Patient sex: F
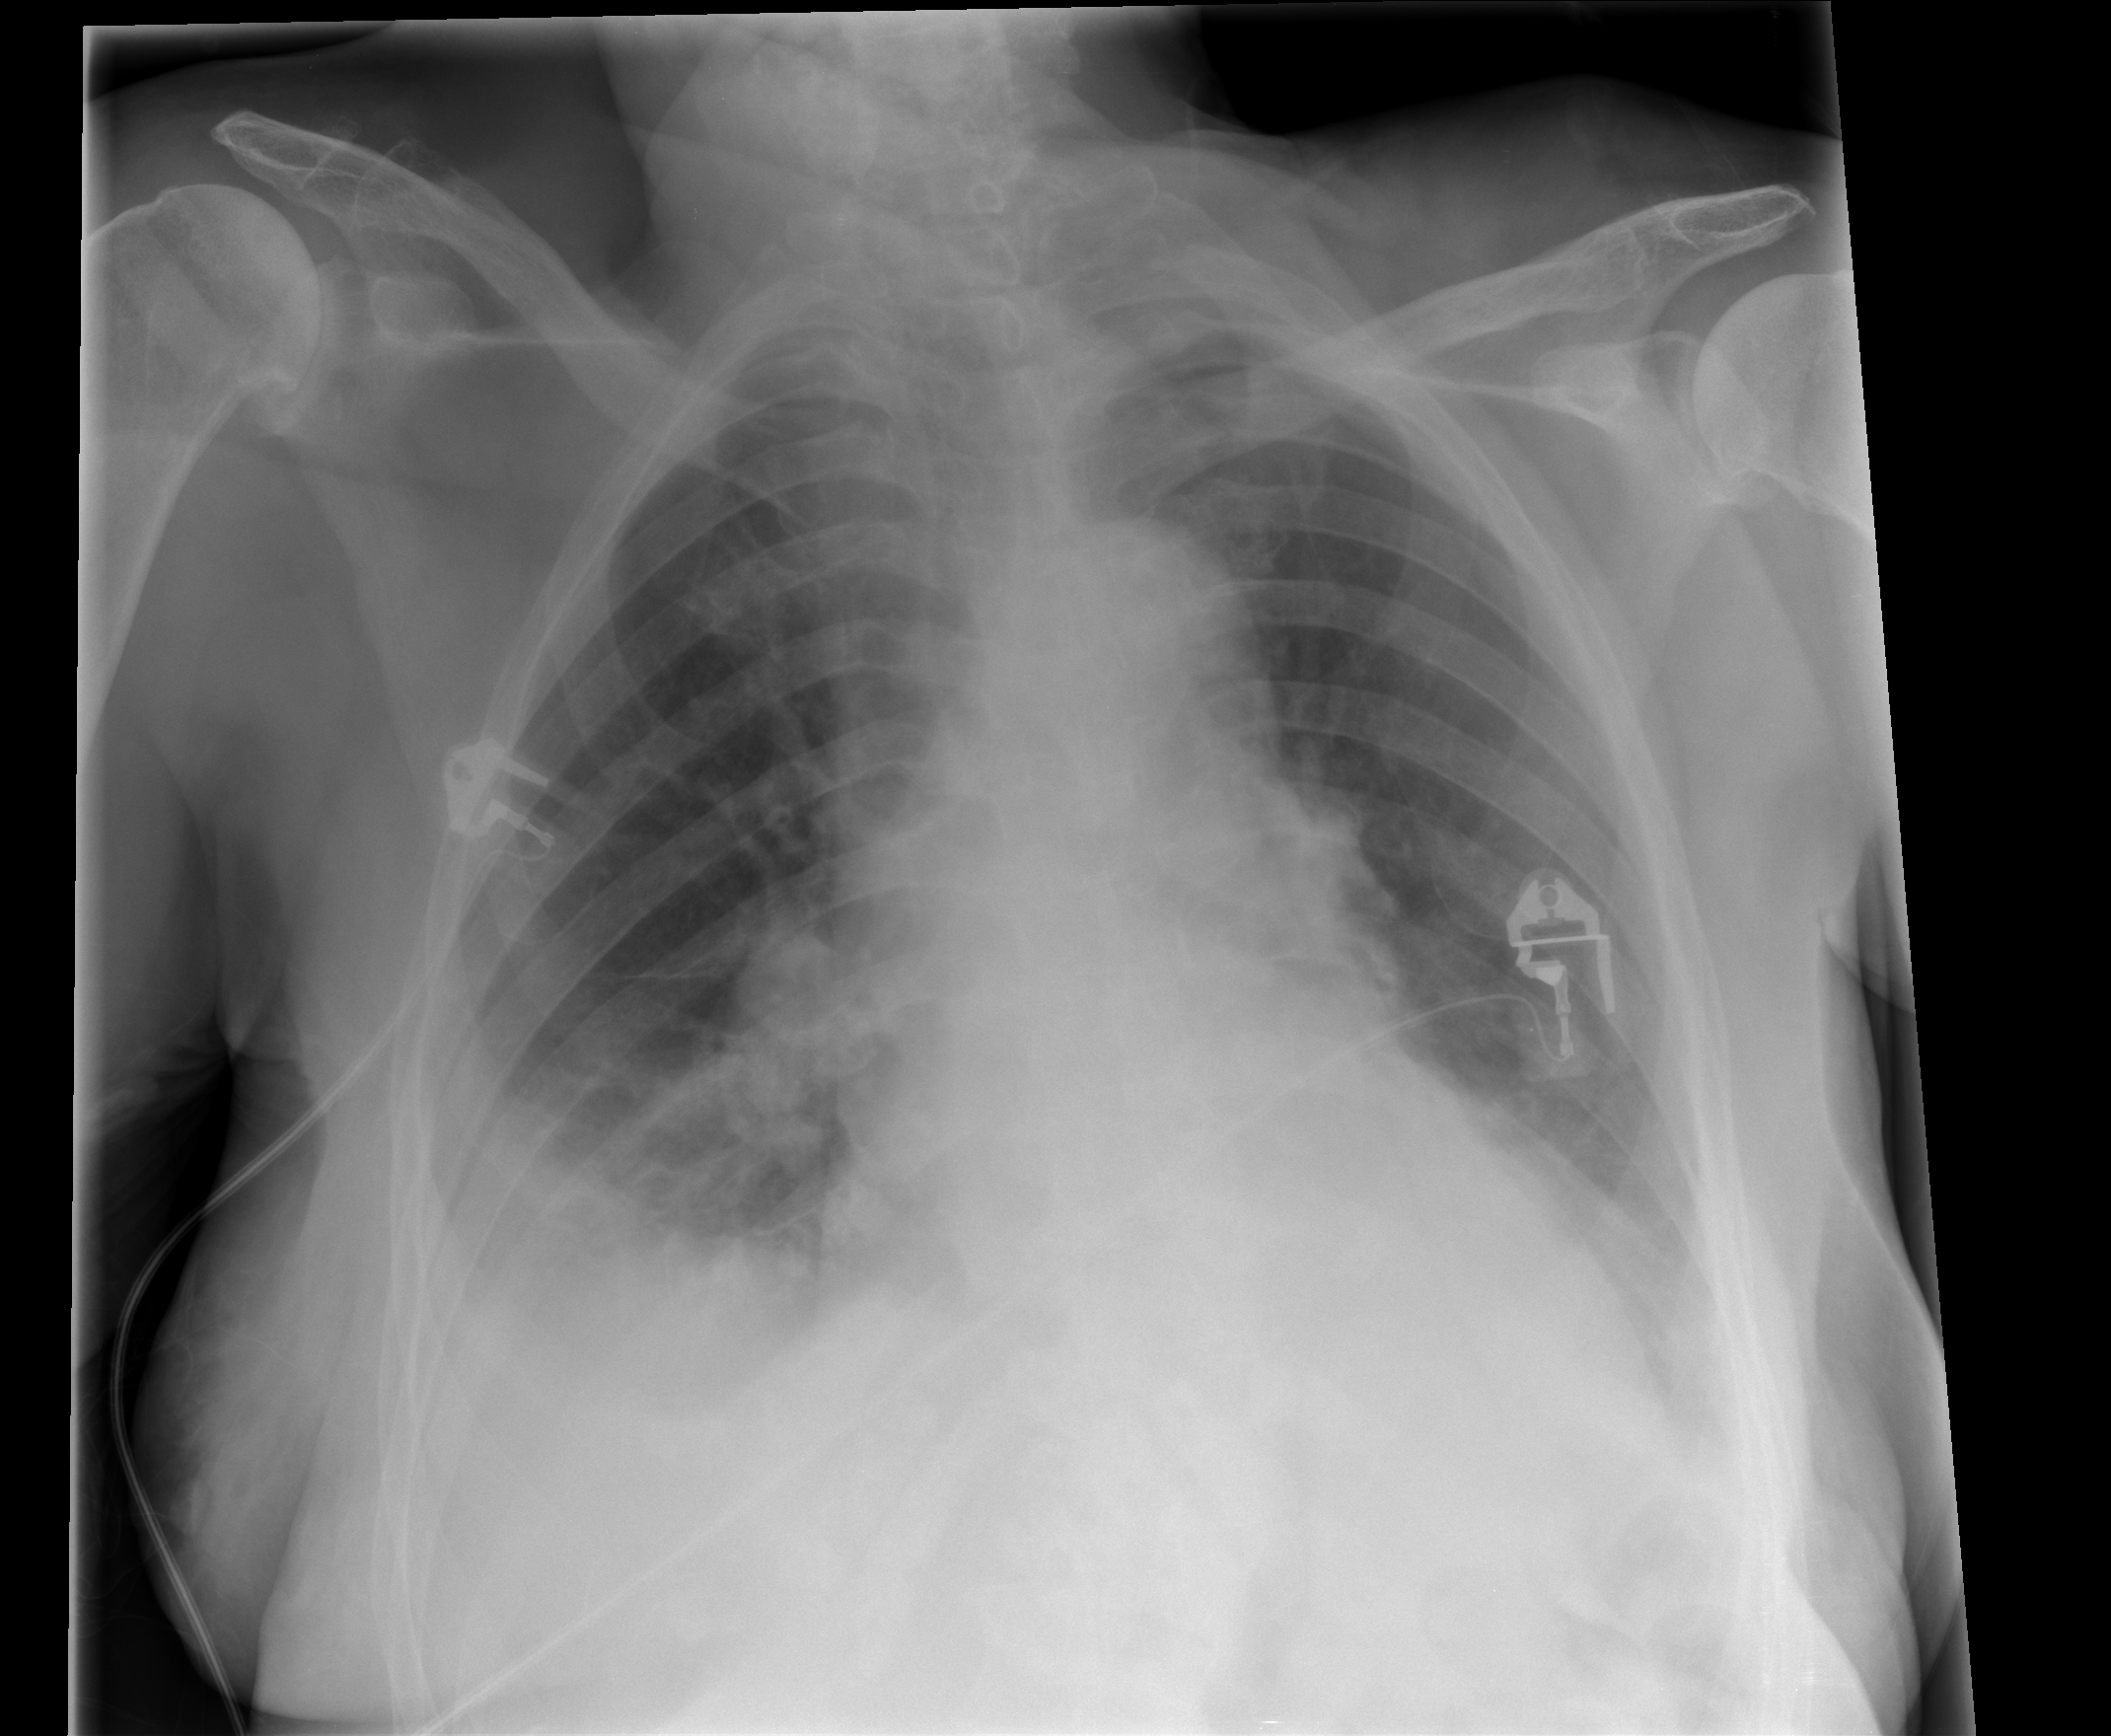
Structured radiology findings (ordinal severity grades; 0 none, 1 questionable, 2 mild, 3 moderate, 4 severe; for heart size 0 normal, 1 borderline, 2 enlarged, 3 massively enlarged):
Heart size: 2
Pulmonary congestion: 2
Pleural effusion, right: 2
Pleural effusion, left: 2
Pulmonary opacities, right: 0
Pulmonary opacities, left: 0
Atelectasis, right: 2
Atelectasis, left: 2